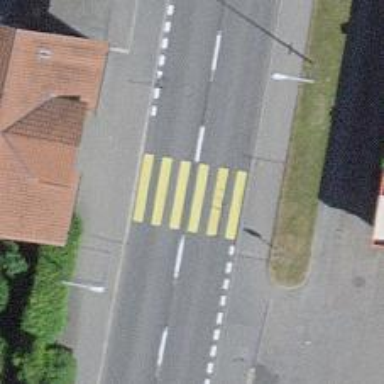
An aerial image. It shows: Uncontrolled zebra crossing with notable zebra markings.